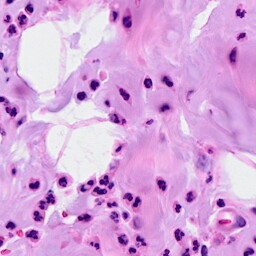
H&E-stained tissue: Breast